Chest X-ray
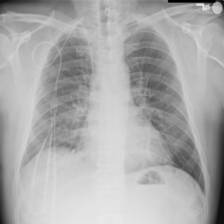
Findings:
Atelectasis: negative
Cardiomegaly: negative
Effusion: negative
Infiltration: negative
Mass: negative
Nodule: negative
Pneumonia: negative
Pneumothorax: negative
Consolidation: negative
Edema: negative
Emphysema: negative
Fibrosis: negative
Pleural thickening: negative
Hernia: negative